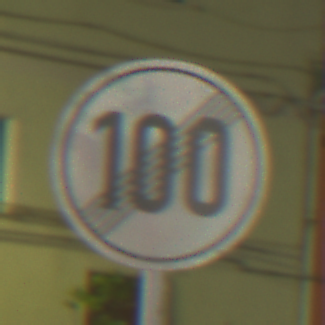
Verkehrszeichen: EndeGeschwindigkeit100
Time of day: Night
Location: Outdoor (Urban)
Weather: PartlyCloudy
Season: NotSpecified
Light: Artificial